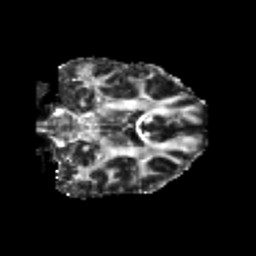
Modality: FA
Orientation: coronal
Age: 24
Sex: male
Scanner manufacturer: siemens
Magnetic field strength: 3 T
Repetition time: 3.5 s
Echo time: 0.104 s